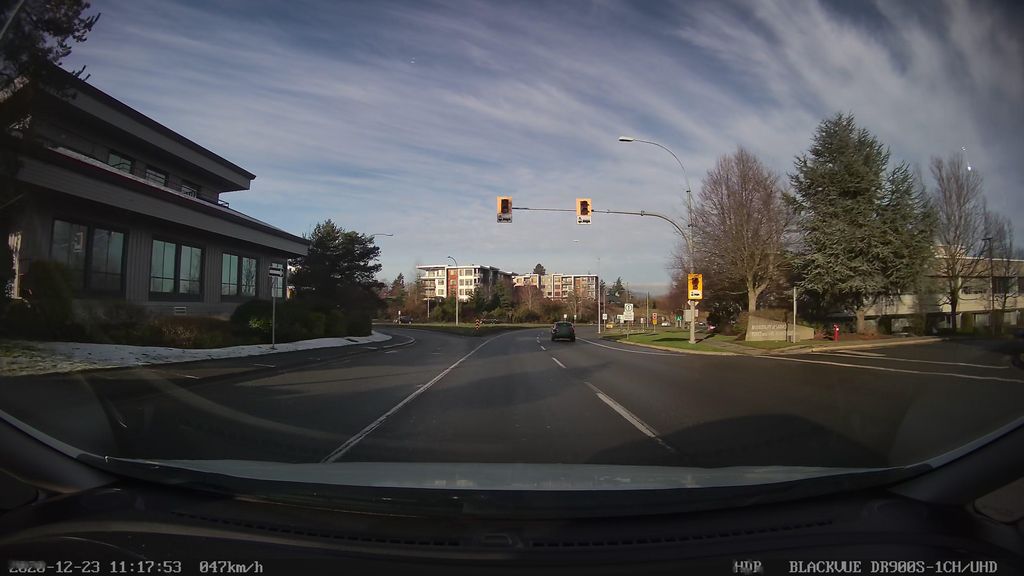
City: victoria